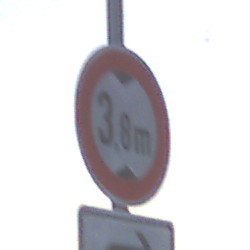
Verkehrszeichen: TatsaechlicheHoehe
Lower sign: RichtungsangabeDurchPfeile5
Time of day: SunriseSunset
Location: Outdoor (Urban)
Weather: Clear
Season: NotSpecified
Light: Natural